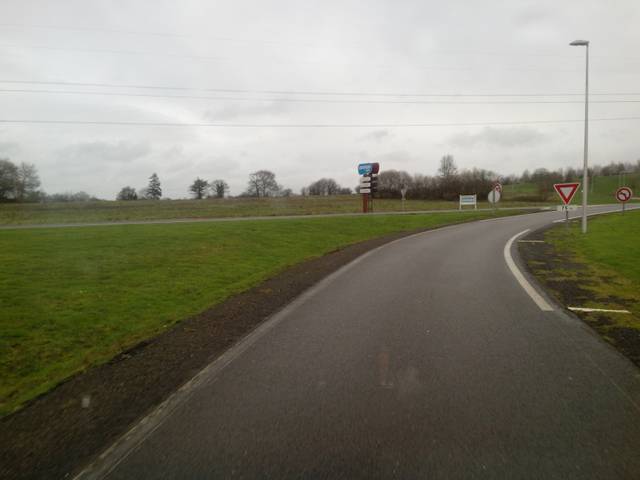
Region: France
Coordinates: 48.157, -1.64